九年级 · 度量几何学
如图, 在正五边形 $A B C D E$ 中, $D M$ 是边 $C D$ 的延长线, 连接 $B D$, 则 $\angle B D M$的度数是 $\qquad$

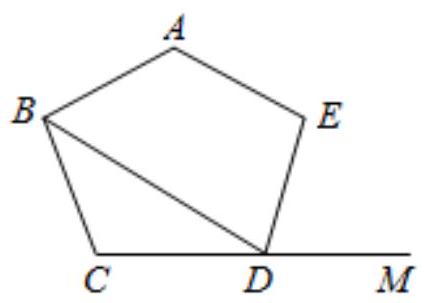
答案:  $144^{\circ}$

解析: 解: 因为五边形 $A B C D E$ 是正五边形,

所以 $\angle C=\frac{(5-2) \cdot 180^{\circ}}{5}=108^{\circ}, B C=D C$,

所以 $\angle B D C=\frac{180^{\circ}-108^{\circ}}{2}=36^{\circ}$,

所以 $\angle B D M=180^{\circ}-36^{\circ}=144^{\circ}$,

故答案为: $144^{\circ}$.

根据正五边形的性质和内角和为 $540^{\circ}$, 求得每个内角的度数为 $108^{\circ}$, 再结合等腰三角形和邻补角的定义即可解答.

本题考查了正五边形. 解题的关键是掌握正五边形的性质: 各边相等, 各角相等, 内角和为 $540^{\circ}$. 熟记定义是解题的关键.